Question: I have an app that works fine on the simulator 6.1, works fine on the iPhone5 and iPad3 on iOS6.1 but when run on iPhone4S it crashes in this method with Exc Bad Access:
'''
-(void)parsePlistIntoCD{
self.managedObjectContext = [[SDCoreDataController sharedInstance] backgroundManagedObjectContext];
// 3: Now put the plistDictionary into CD...create get ManagedObjectContext
NSManagedObjectContext *context = self.managedObjectContext;
NSError *error;
//Create Request & set Entity for request
NSFetchRequest *holidayRequest = [[NSFetchRequest alloc] init];
NSEntityDescription *topicEntityDescription = [NSEntityDescription entityForName:@"Holiday" inManagedObjectContext:context];
[holidayRequest setEntity:topicEntityDescription];
//Create new NSManagedObject
//Holiday *holidayObjectToSeed = nil;
Holiday *newHoliday = nil;
//Execute fetch just to make sure?
NSArray *holidayFetchedArray = [context executeFetchRequest:holidayRequest error:&error];
**if (error) NSLog(@"Error encountered in executing topic fetch request: %@", error); // if I comment this line out it reaches as far as the next bold line**
// No holidays in database so we proceed to populate the database
if ([holidayFetchedArray count] == 0) {
//Get path to plist file
NSString *holidaysPath = [[NSBundle mainBundle] pathForResource:@"PreloadedFarsiman" ofType:@"plist"];
//Put data into an array (with dictionaries in it)
NSArray *holidayDataArray = [[NSArray alloc] initWithContentsOfFile:holidaysPath];
**NSLog(@"holidayDataArray is %@", holidayDataArray);**
//Get number of items in that array
int numberOfTopics = [holidayDataArray count];
//Loop thru array items...
for (int i = 0; i<numberOfTopics; i++) {
//get each dict at each node
NSDictionary *holidayDataDictionary = [holidayDataArray objectAtIndex:i];
//Insert new object
newHoliday = [NSEntityDescription insertNewObjectForEntityForName:@"Holiday" inManagedObjectContext:context];
//Parse all keys in each dict object
[newHoliday setValuesForKeysWithDictionary:holidayDataDictionary];
//Save and or log error
[context save:&error];
if (error) NSLog(@"Error encountered in saving topic entity, %d, %@, Hint: check that the structure of the pList matches Core Data: %@",i, newHoliday, error);
};
}
//set bool that specifies the coredata has been populated from plist already
NSString *bundleVersion = [[NSBundle mainBundle] objectForInfoDictionaryKey:(NSString *)kCFBundleVersionKey];
NSString *appFirstStartOfVersionKey = [NSString stringWithFormat:@"first_start_%@", bundleVersion];
NSUserDefaults *prefs = [NSUserDefaults standardUserDefaults];
[prefs setObject:@(YES) forKey:appFirstStartOfVersionKey];
[prefs synchronize];
}
'''
Why only on 4S? It gives no console log and the last know method traversed in this one above. Here is a pic:

And as mentioned above, if I uncomment that NSLog line it reaches as far as logging the array, as shown in the pic. If I leave it in it stops at that line.
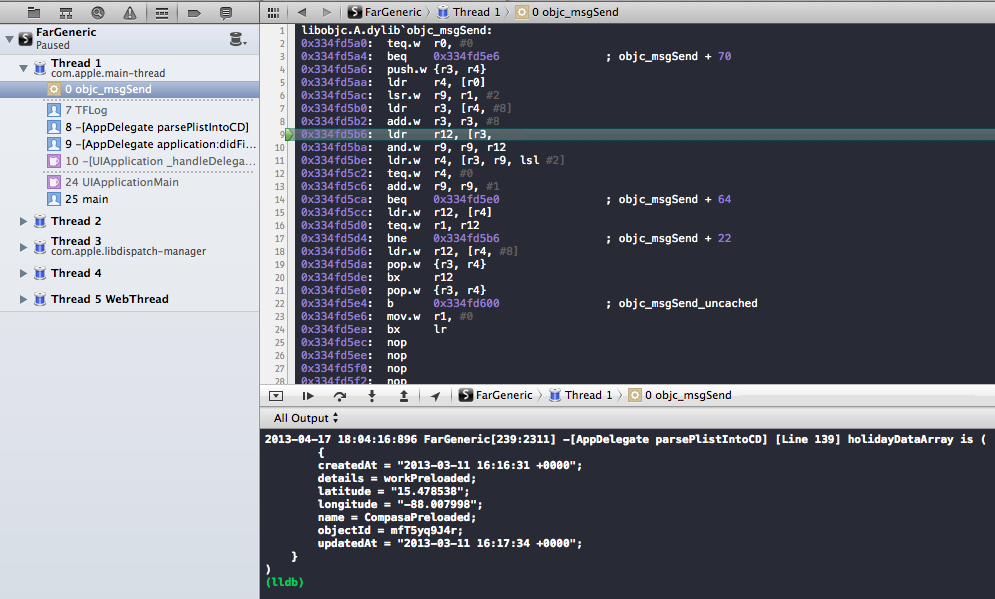
Answer: '''
NSArray *holidayFetchedArray = [context executeFetchRequest:holidayRequest error:&error];
if (error)
NSLog(@"Error encountered in executing topic fetch request: %@", error);
'''
No no no no no. I know this is a difficult pattern, but please let's try to do it right. 'if (error)'. 'error' could be anything (esp. under non-ARC). The test is 'if (!holidayFetchedArray)'.
For of these methods that return a value and also take an 'NSError**' by indirection, you test the to see if it is nil. If it is, then there was an error because returning nil is the that there was an error. Then and only then you may touch the 'error' meaningfully.
The docs are always quite clear about this, though it is true that a fog can come over one's eyes at the critical instance, so I've added some comments in italic brackets to call out the key points:
> A fetch request that specifies the search criteria for the
fetch. If there is a problem executing the fetch, upon return
contains an instance of NSError that describes the problem.
An array of objects that meet the criteria specified by request
fetched from the receiver and from the persistent stores associated
with the receiver's persistent store coordinator. If an error occurs,
returns nil. If no objects match the criteria specified by request,
returns an empty array.
This might be the cause of your trouble or it might not, but you fix it . I want you to go through all your code looking for 'NSError*' variables declared for use in this pattern and fix of them! Thank you. Here endeth the lesson.